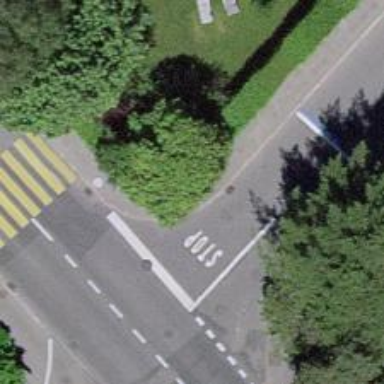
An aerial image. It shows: Kerb serving as barrier.